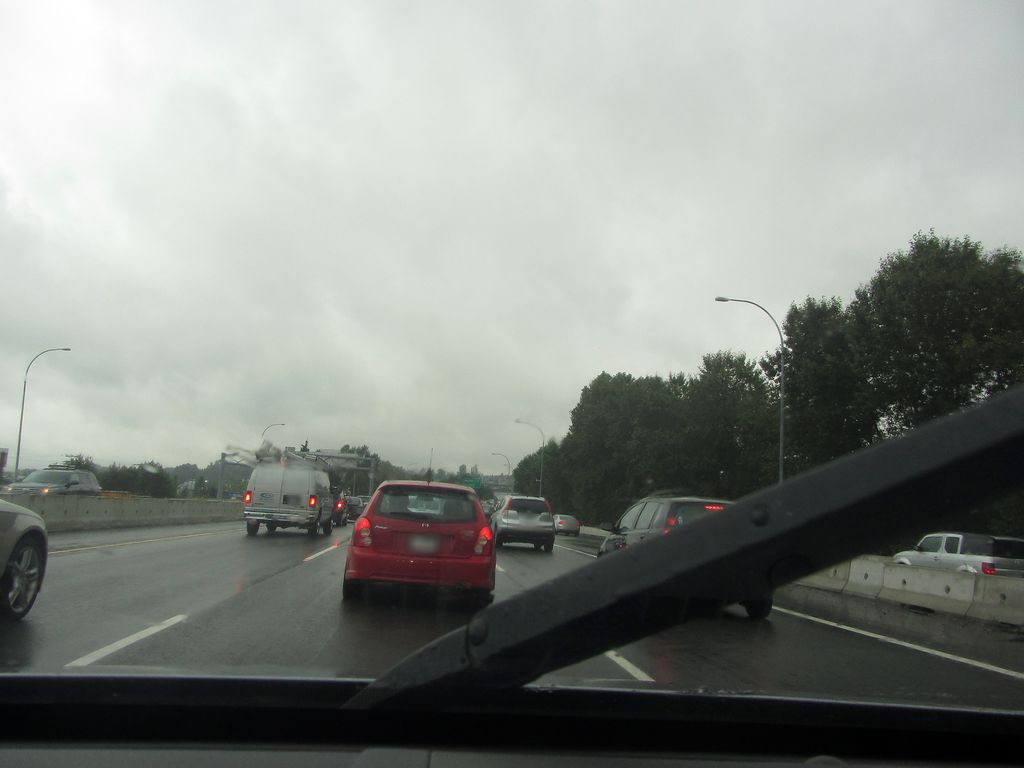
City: vancouver